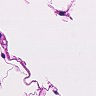
Metastatic tissue present: no